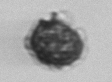
Label: Syracosphaera_pulchra